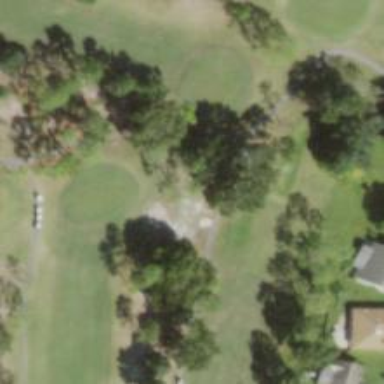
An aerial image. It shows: Service road designated as golf cart path.